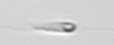
Label: flagellate_morphotype3